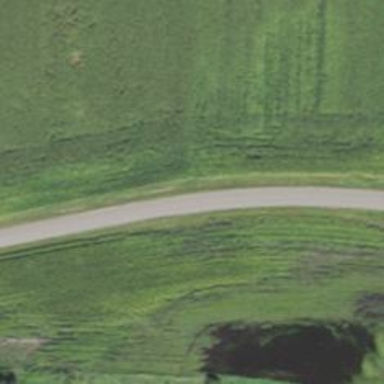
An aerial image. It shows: Unclassified road.